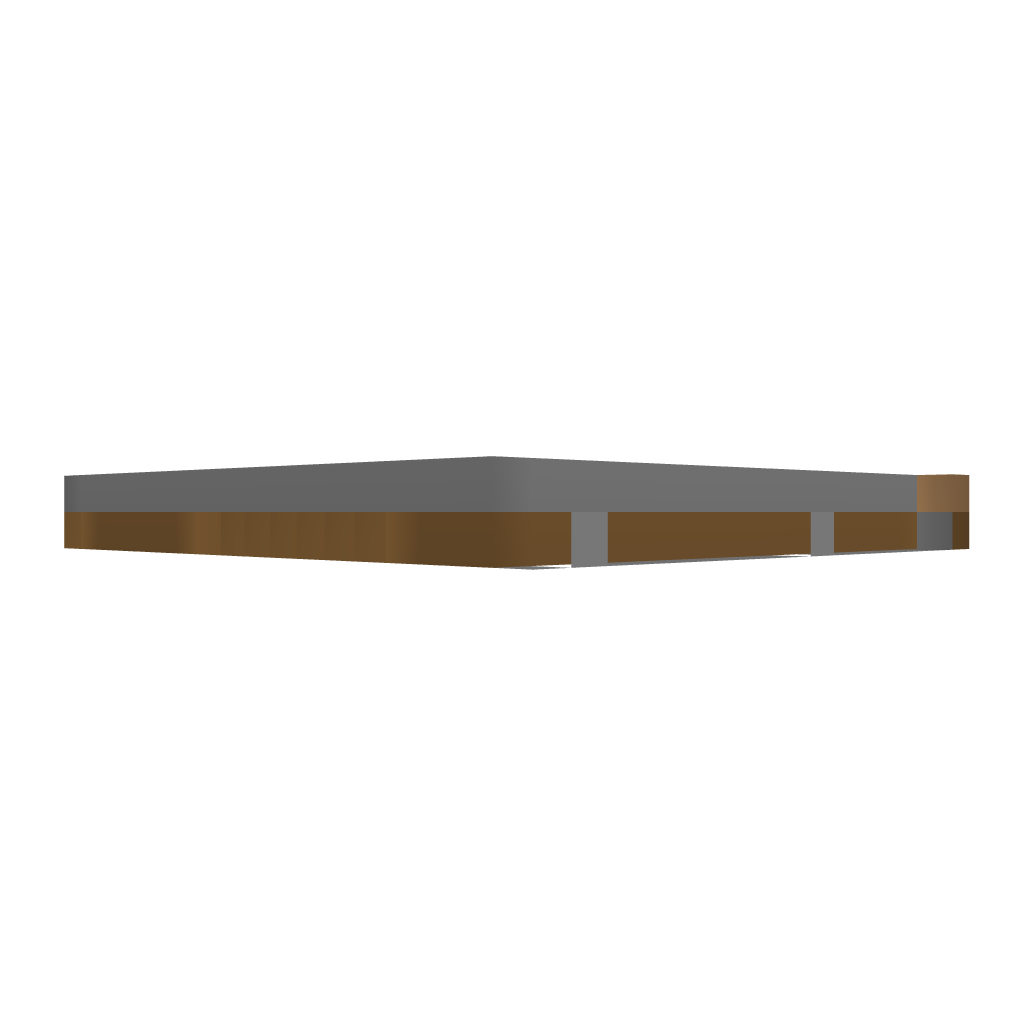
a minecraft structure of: small bank with vault bad low quality